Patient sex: F
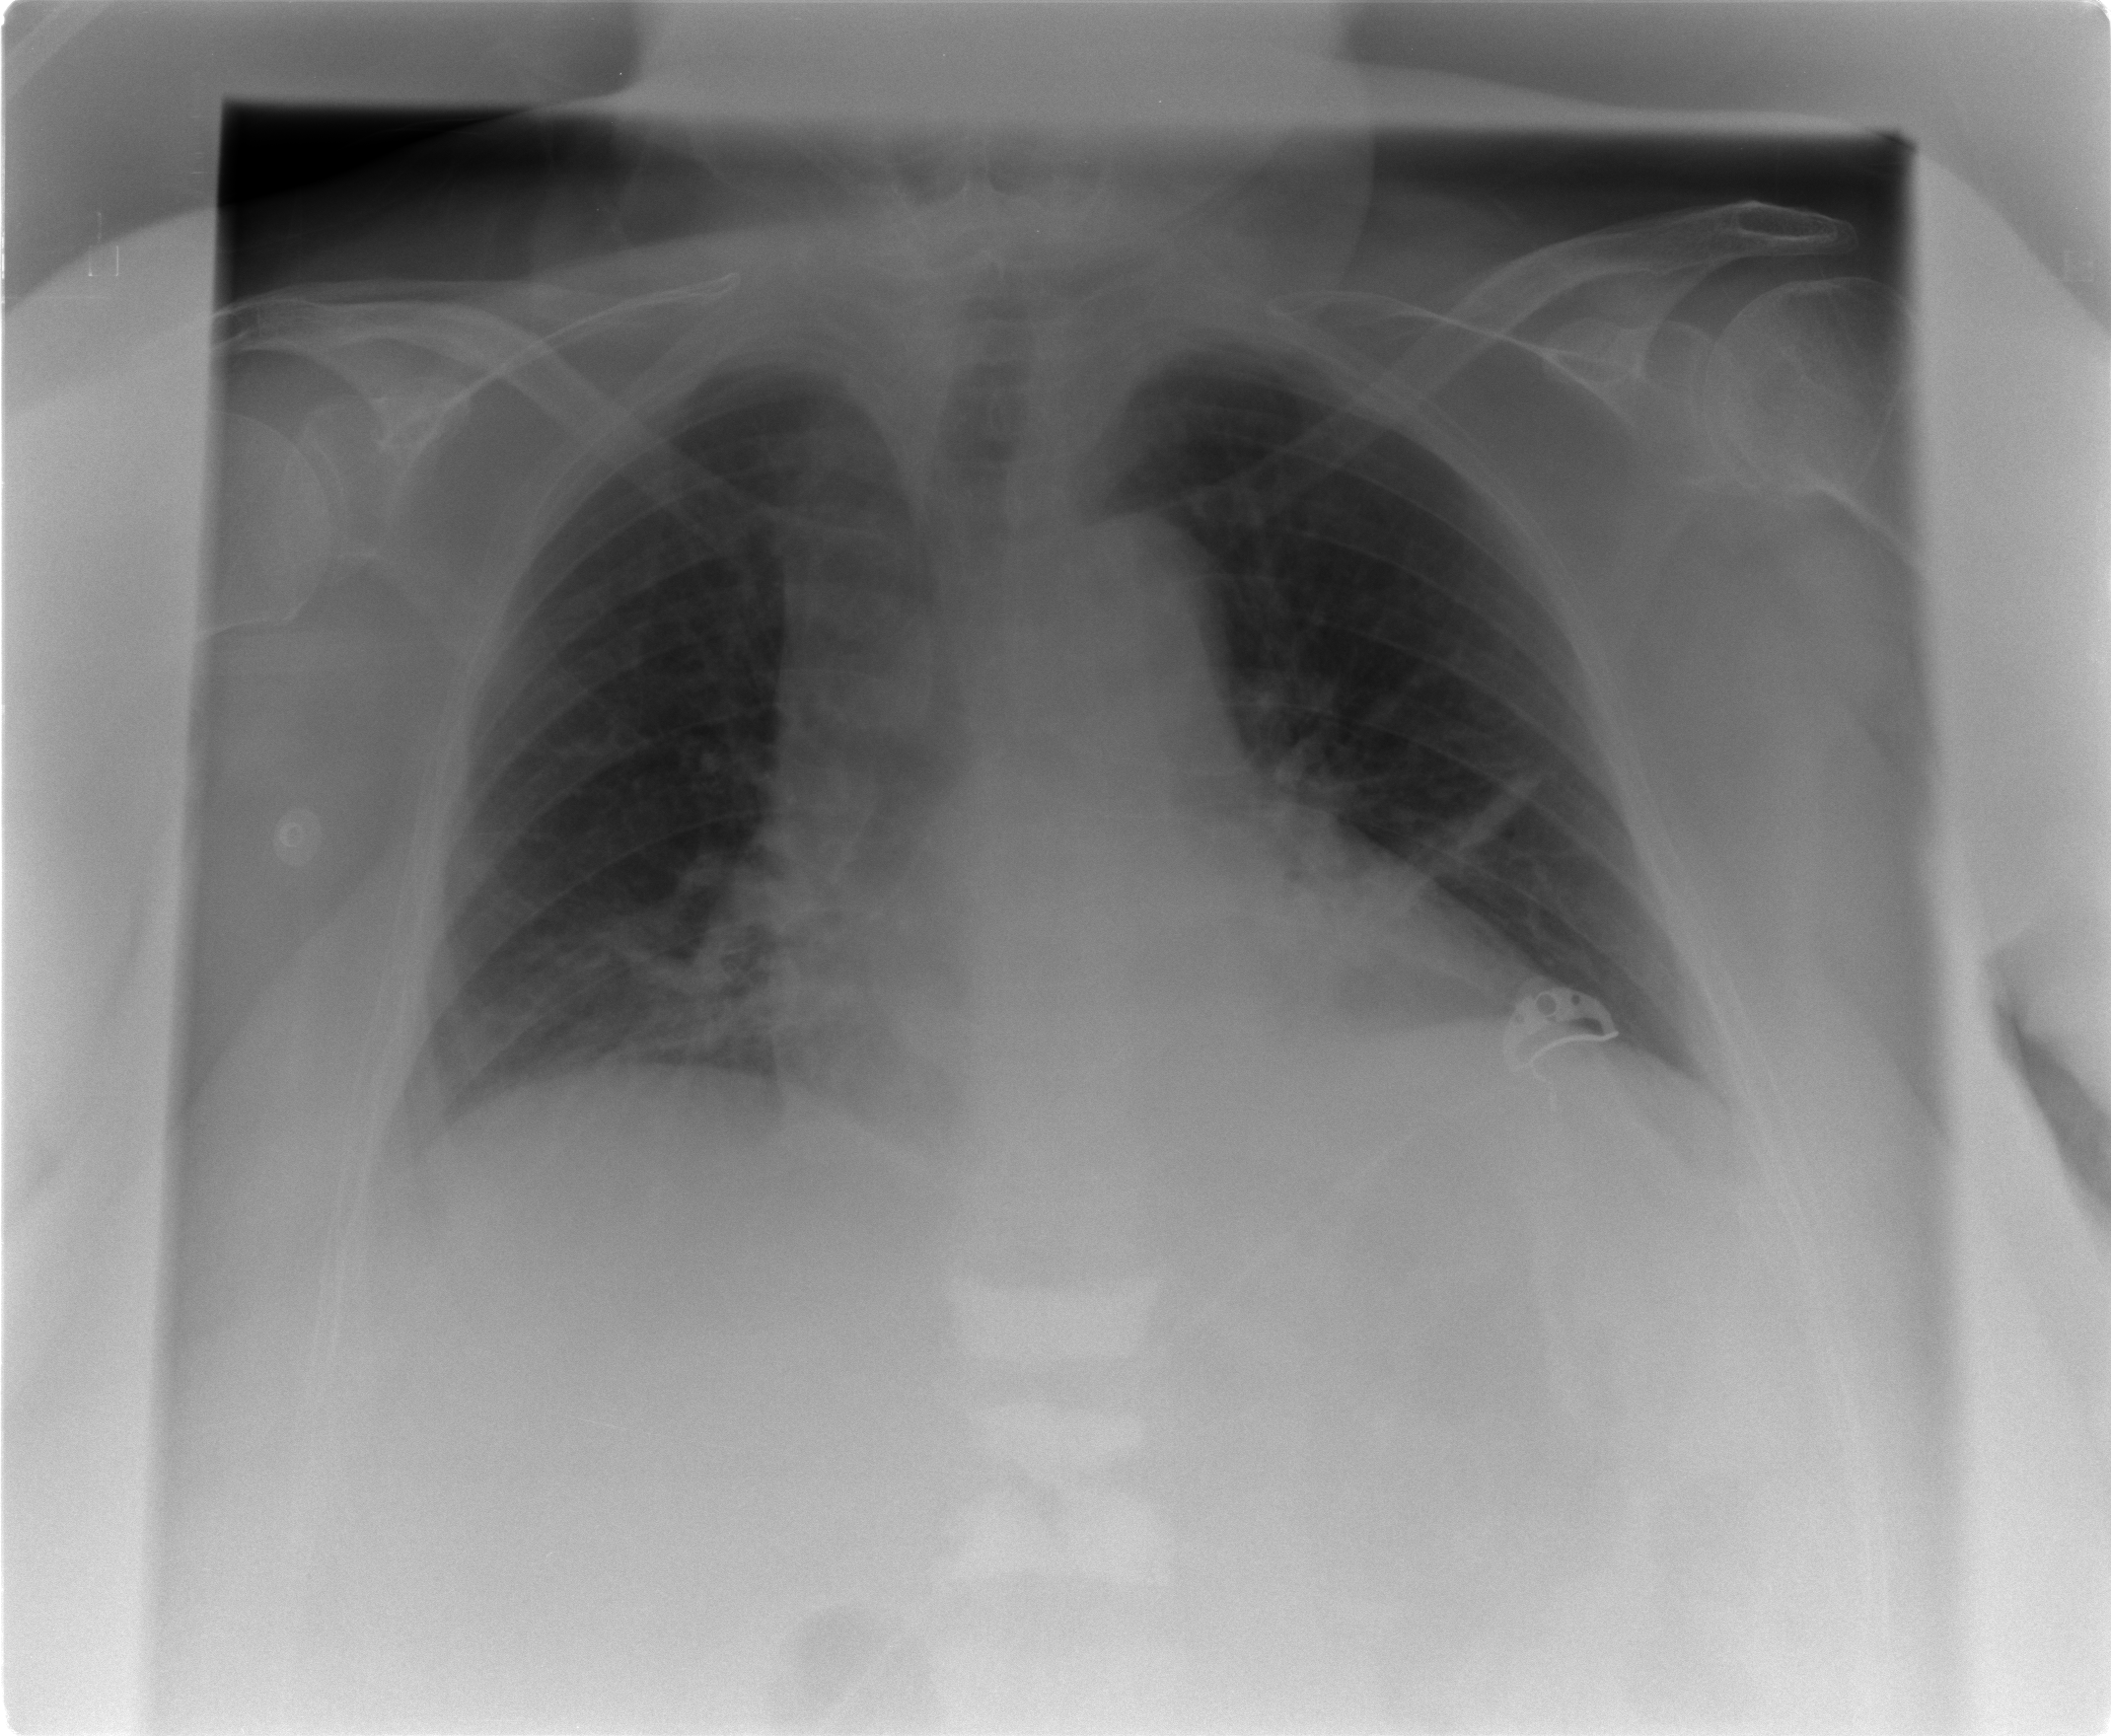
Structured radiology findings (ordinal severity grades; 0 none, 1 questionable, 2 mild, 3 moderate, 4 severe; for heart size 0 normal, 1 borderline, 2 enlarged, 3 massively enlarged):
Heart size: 1
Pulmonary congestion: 0
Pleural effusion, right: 0
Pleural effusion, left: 0
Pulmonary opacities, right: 0
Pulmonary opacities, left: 0
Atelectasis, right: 2
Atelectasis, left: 2